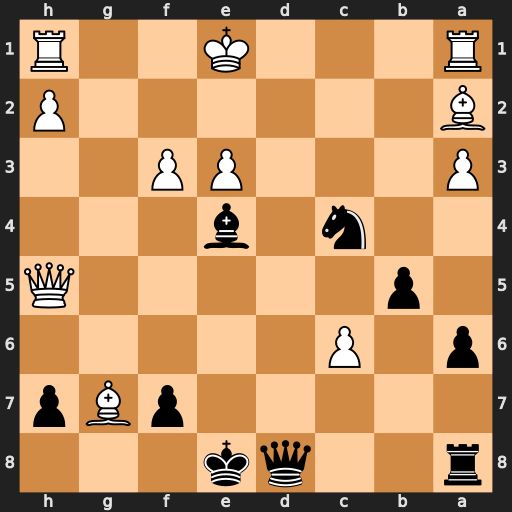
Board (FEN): r2qk3/5pBp/p1P5/1p5Q/2n1b3/P3PP2/B6P/R3K2R
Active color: b
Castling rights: KQq
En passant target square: -
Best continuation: Qd2+ Kf1 Nxe3+ Kg1 Qg2#